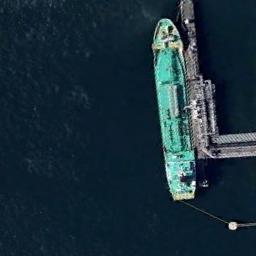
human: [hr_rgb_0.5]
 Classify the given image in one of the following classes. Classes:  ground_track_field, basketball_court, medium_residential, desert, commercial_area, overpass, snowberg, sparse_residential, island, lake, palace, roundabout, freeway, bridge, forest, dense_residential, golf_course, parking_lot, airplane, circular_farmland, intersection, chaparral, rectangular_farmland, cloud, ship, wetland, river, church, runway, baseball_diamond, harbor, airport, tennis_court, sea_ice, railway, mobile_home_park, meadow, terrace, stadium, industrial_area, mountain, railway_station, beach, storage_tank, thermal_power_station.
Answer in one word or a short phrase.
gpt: ship